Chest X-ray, PA view. Patient: 52 years old, sex M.
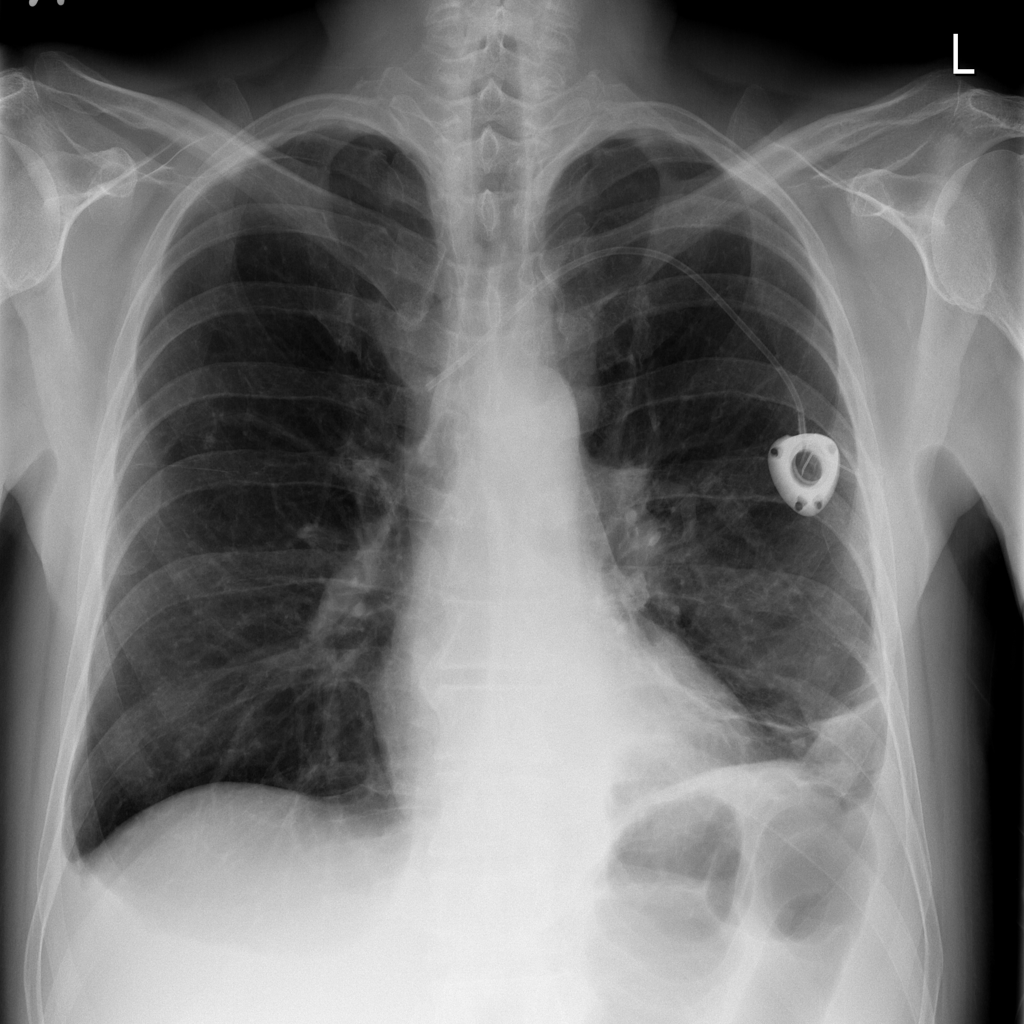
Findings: Atelectasis, Effusion